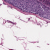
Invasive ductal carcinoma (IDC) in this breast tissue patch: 0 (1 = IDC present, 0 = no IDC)